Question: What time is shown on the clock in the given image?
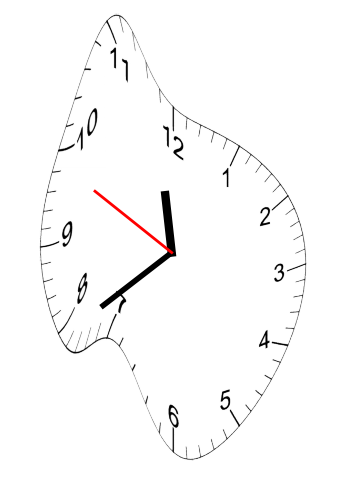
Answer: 11:38:49